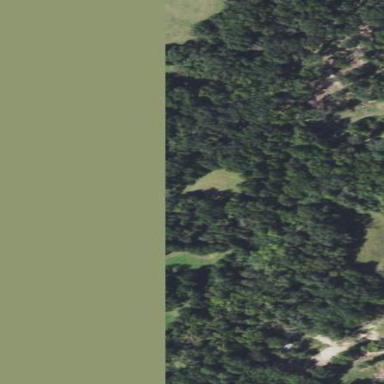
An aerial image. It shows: Beautiful woodland area.